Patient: sex M, age 26
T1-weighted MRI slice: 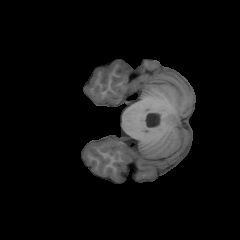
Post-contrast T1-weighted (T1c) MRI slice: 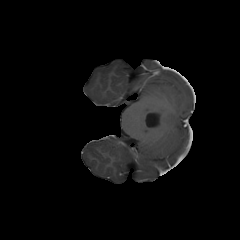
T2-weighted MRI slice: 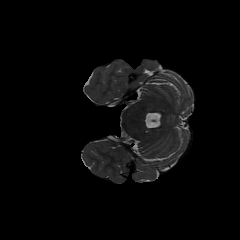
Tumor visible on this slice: no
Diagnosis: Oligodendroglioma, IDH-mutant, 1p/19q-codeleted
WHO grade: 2